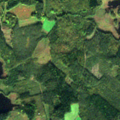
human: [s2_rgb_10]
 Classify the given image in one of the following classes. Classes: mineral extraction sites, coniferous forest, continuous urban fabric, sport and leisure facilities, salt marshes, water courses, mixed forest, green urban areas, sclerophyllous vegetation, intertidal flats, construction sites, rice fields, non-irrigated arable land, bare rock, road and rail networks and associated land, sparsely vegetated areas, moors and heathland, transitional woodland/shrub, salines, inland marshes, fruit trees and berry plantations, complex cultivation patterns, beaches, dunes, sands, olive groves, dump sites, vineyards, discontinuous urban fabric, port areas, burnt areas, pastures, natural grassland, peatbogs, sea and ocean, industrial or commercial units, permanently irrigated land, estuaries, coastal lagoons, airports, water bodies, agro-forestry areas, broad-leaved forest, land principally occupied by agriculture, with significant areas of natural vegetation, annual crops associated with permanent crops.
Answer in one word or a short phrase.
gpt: broad-leaved forest, coniferous forest, mixed forest, water bodies